Question: I have a website where some CSS files aren't being served to the browser, and when I open up Firebug's Net panel, the response is "200 Filtered" (see image).
I know what 200 normally means, but I haven't been able to find what 200 Filtered refers to, i.e. the actual content isn't being served, but instead, when you try to view the resource directly in the browser, an "unavailable" page is displayed.
I would just like to know what this status really means.

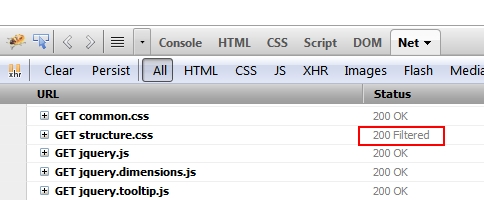
Answer: The HTTP status code "200" means the request is successfully handled by the Server, and "200 OK" is standard HTTP status code, some possible reasons:
1. HTTP Server with some filter rules and return "200 Filtered".
2. Some proxies filter something with changing status code "200 OK" to "200 Filtered".
3. Cache Server filter some resource and return "200 Filtered".